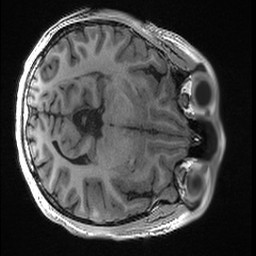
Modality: T1w
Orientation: axial
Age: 30
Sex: male